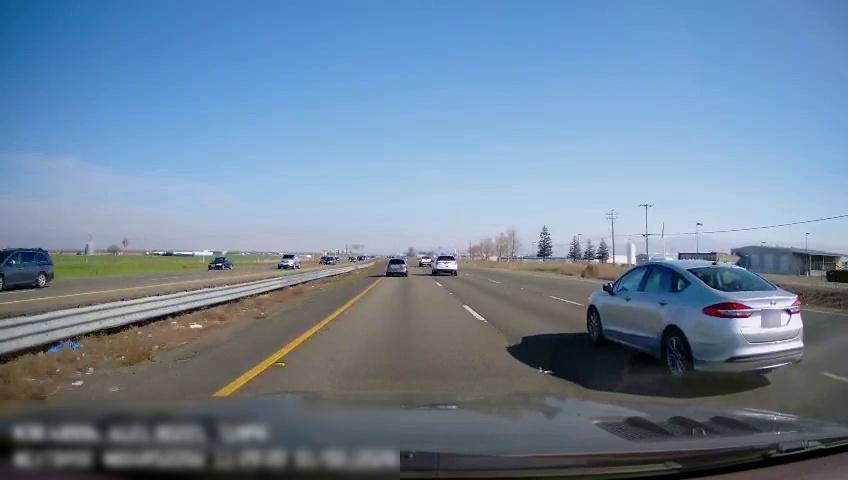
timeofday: Day
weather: Sunny
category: Drivable Space
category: Drivable Space
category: Vehicles | SUV
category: Vehicles | SUV
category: Vehicles | Car
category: Vehicles | SUV
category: Vehicles | Car
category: Vehicles | SUV
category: Vehicles | SUV
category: Vehicles | SUV
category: Vehicles | Truck
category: Lanes | Current Lane
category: Lanes | Current Lane
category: Lanes | Alternate Lane
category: Lanes | Alternate Lane
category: Lanes | Opposite Lane
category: Lanes | Opposite Lane